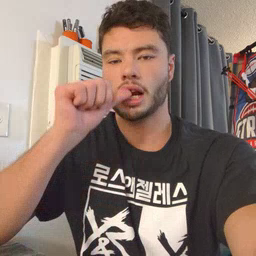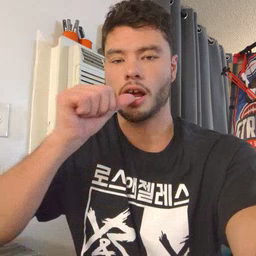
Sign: nuts